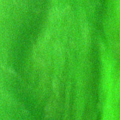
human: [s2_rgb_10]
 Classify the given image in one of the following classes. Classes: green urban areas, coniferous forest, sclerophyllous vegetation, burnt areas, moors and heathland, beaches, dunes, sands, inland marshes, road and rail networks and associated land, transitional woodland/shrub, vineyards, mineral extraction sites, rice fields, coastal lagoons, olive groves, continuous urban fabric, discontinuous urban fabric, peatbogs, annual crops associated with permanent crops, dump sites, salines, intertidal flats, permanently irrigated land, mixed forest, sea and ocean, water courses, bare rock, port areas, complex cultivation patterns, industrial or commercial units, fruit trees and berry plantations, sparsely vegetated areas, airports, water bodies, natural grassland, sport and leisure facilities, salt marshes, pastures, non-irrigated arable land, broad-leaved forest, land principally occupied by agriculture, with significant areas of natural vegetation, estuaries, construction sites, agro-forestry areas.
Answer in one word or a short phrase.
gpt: coastal lagoons